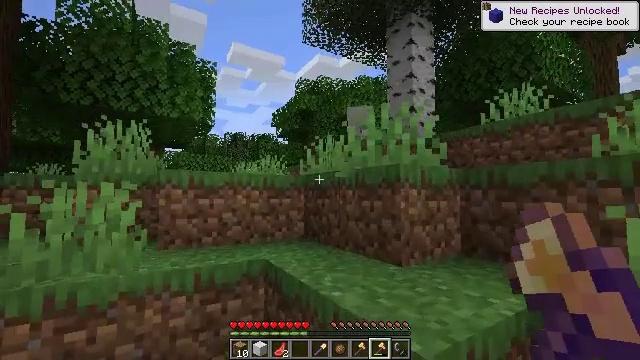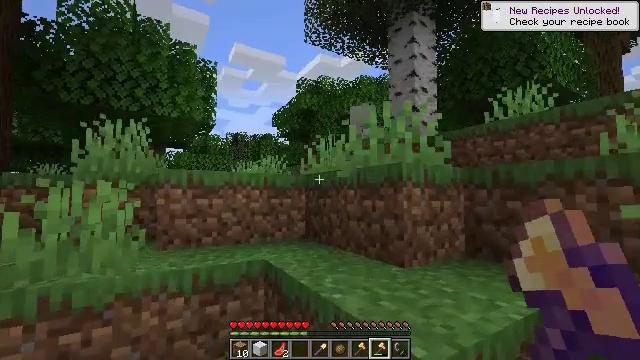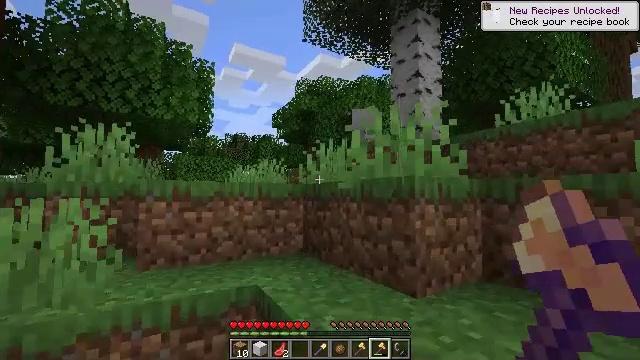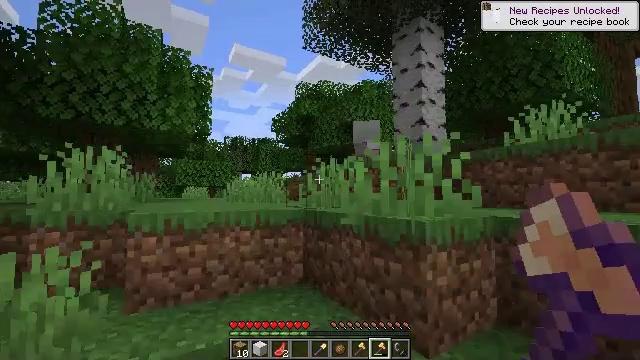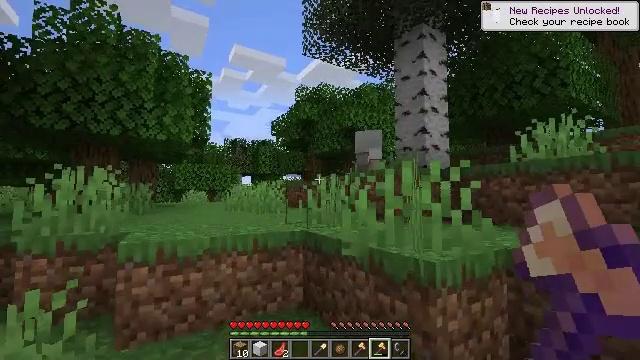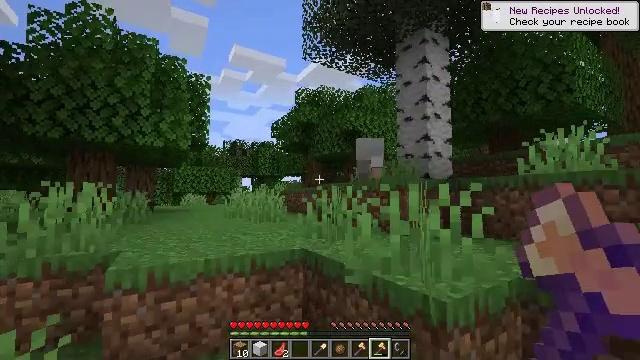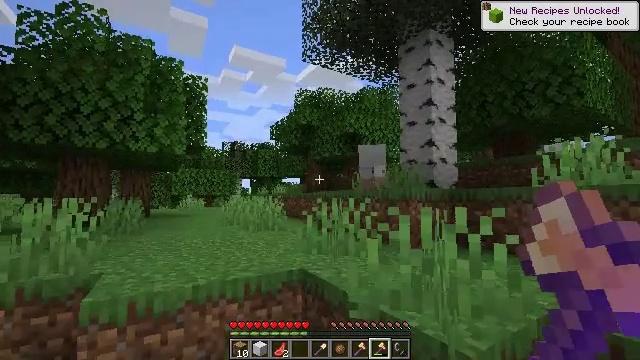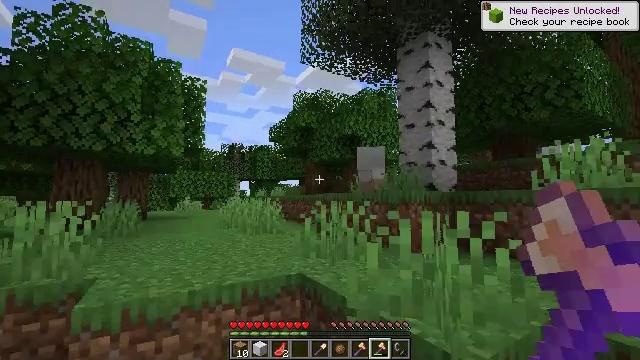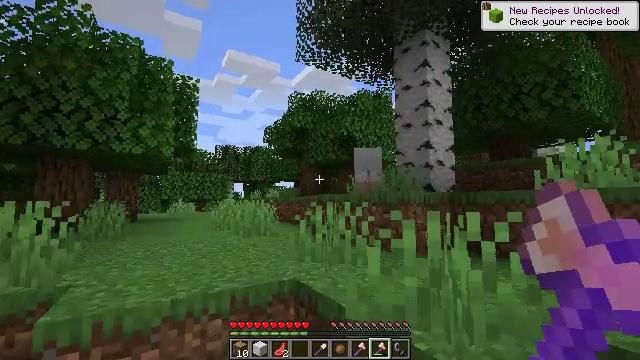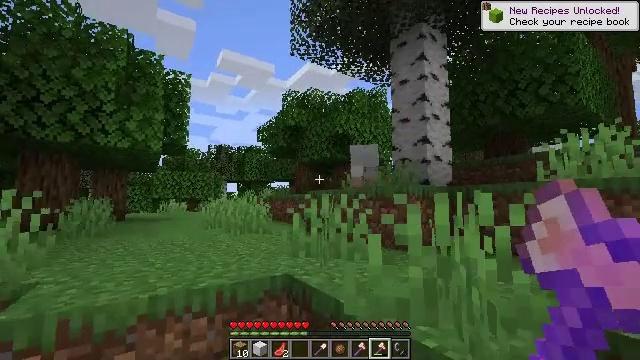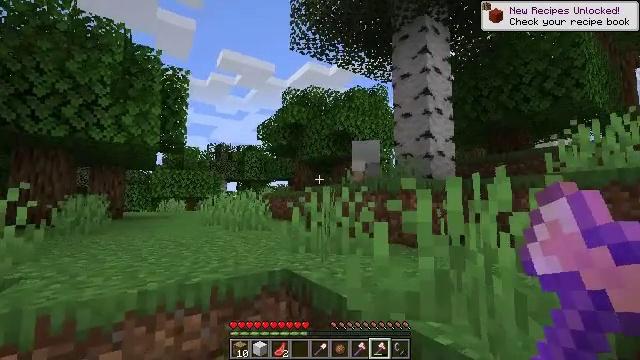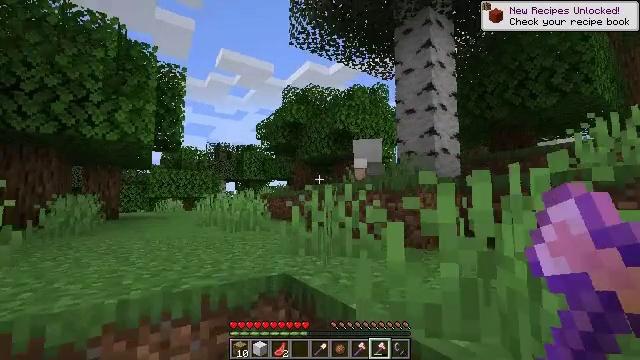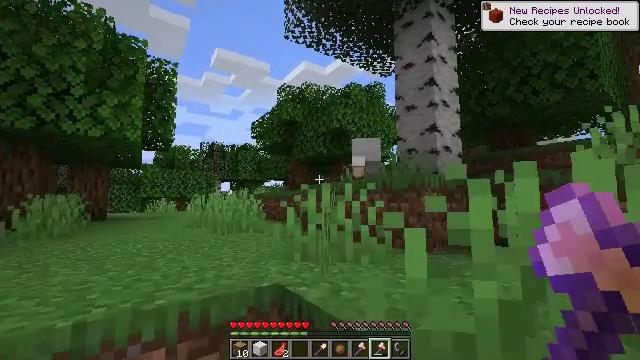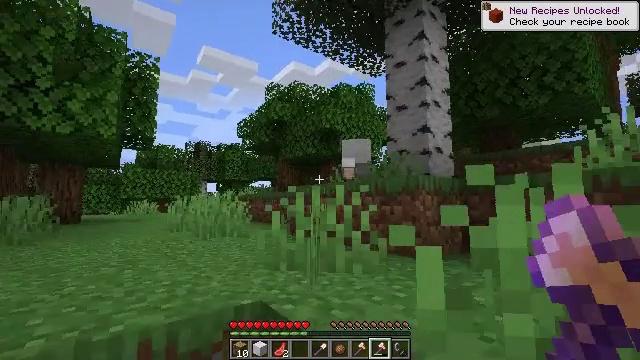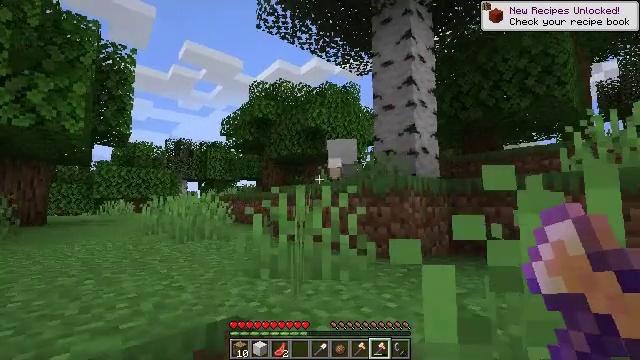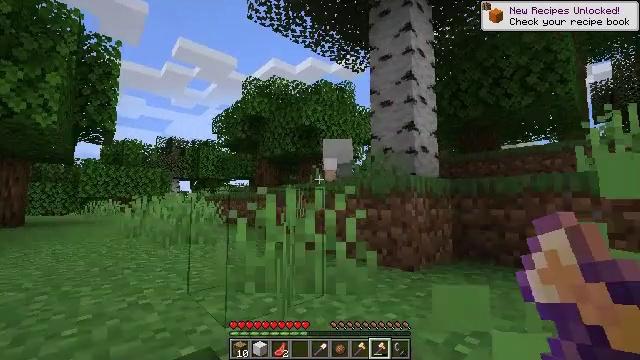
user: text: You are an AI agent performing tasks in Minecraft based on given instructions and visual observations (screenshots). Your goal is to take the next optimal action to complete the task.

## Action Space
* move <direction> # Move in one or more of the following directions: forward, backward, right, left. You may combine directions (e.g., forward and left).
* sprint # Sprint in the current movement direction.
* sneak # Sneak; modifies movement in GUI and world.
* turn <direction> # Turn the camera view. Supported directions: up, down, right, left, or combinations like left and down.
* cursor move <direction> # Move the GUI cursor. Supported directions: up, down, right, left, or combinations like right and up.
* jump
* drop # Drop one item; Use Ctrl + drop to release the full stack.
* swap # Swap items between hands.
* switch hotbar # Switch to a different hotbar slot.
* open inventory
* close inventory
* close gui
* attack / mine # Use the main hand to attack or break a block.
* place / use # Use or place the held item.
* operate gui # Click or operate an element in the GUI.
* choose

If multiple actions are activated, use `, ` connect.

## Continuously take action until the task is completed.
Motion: motion action
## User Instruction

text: Kill the sheep.
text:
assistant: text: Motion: move forward
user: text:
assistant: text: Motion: move forward, jump
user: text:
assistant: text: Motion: move forward, jump
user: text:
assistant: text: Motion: move forward, jump
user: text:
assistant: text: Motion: move forward, jump
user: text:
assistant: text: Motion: move forward, jump
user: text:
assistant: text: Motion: move forward
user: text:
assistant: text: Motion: move forward, turn right
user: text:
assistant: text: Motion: move forward, turn right
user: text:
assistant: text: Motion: move forward
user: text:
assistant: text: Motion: move forward
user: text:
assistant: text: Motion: move forward
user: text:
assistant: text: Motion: move forward, turn right
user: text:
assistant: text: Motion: move forward, turn right
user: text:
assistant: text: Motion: move forward, turn right
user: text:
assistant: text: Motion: move forward, jump
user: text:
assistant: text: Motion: move forward, jump
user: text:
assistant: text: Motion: move forward, jump
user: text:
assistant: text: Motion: move forward
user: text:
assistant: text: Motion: move forward
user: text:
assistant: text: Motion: move forward
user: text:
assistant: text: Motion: no_op
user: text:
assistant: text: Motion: no_op
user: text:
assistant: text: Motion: no_op
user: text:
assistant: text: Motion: move forward
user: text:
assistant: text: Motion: move forward
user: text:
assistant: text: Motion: move forward
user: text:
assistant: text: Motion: move forward
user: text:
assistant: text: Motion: move forward, turn right
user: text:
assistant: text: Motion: move forward, turn right